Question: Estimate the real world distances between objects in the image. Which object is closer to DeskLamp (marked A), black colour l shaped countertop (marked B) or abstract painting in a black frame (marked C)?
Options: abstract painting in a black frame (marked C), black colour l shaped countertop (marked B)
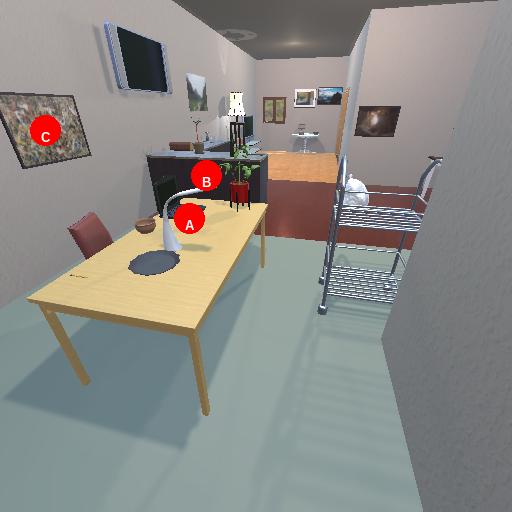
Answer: abstract painting in a black frame (marked C)